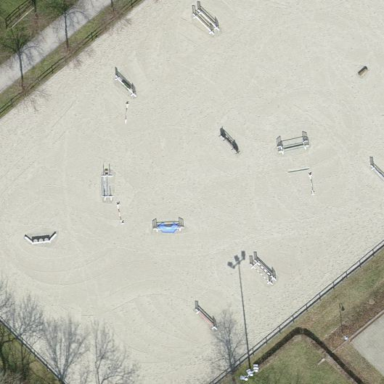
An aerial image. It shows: Equestrian pitch for leisure land use.